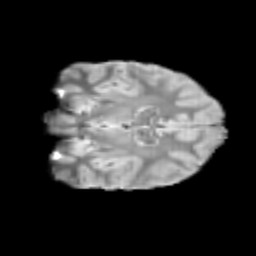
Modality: T2w
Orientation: coronal
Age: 10
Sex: male
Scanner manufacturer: siemens
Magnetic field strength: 3 T
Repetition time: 3.8 s
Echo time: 0.07 s